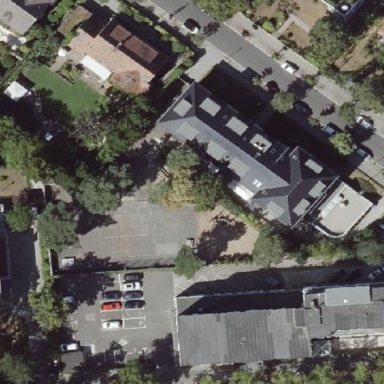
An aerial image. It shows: School building.